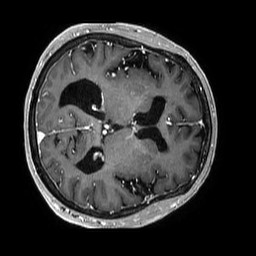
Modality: T1w
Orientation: axial
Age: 77
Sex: female
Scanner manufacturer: philips
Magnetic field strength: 3 T
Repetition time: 0.006545 s
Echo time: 0.002939 s